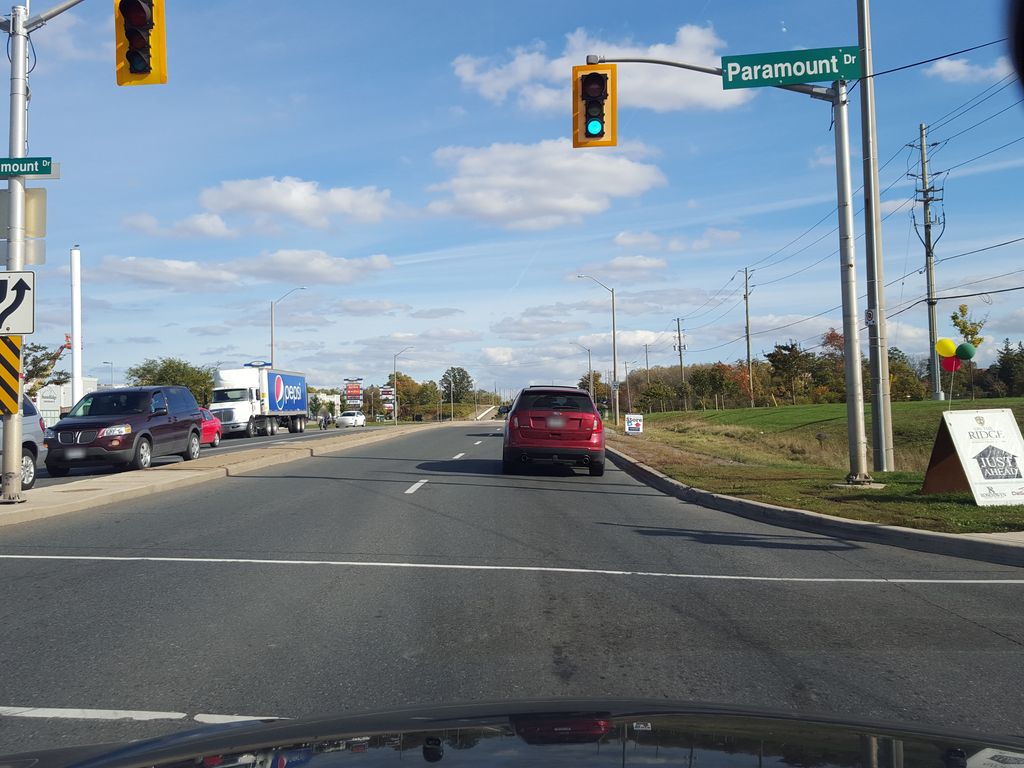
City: hamilton